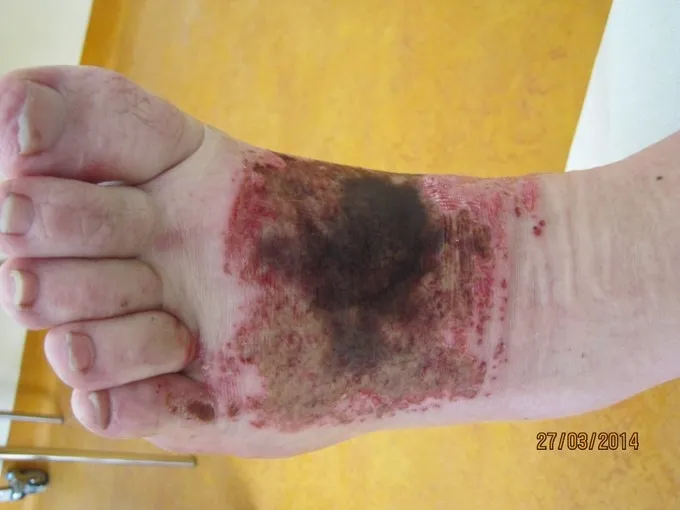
Liquification necrosis.
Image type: medical_photograph (skin_photograph)